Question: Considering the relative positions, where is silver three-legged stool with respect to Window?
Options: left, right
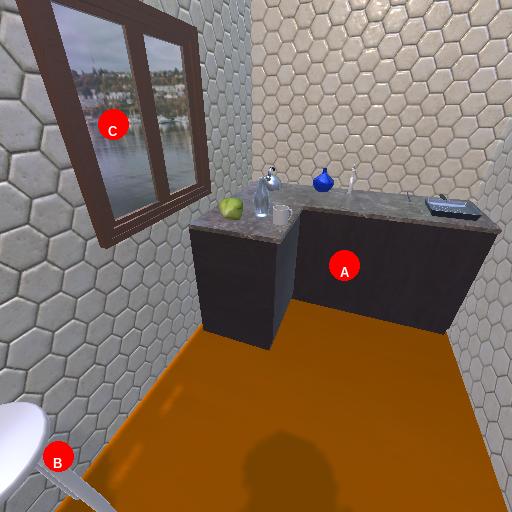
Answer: left